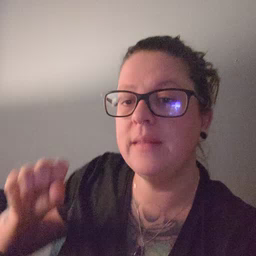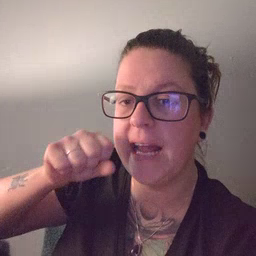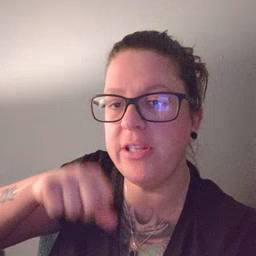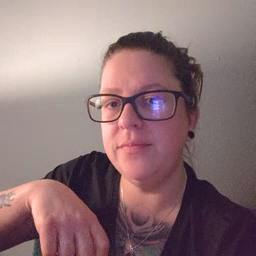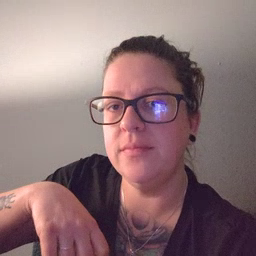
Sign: carrot